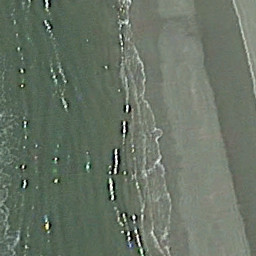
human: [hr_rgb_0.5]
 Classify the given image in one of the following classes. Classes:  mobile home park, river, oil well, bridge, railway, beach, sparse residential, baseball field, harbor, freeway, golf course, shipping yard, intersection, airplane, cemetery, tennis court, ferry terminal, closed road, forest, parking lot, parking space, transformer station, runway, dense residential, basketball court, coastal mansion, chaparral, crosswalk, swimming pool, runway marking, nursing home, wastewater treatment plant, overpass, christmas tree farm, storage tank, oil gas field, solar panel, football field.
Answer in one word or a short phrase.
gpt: beach